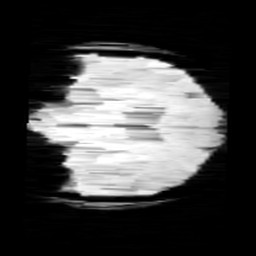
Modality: minIP
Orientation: coronal
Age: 9
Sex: female
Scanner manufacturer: siemens
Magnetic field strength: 3 T
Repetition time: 0.027 s
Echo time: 0.02 s